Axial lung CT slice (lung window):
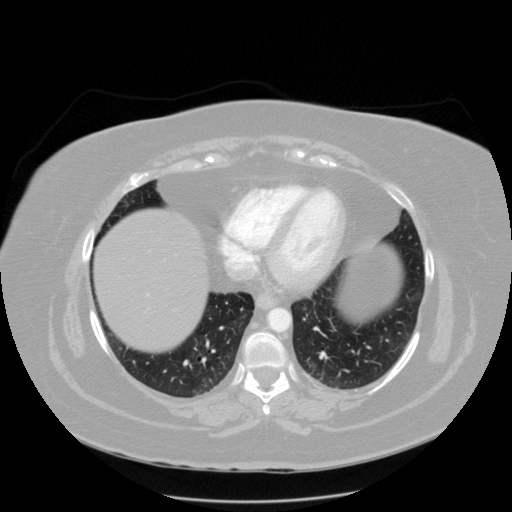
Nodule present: no